Field crop: tomato
Growth stage: 1
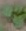
Species: solanum